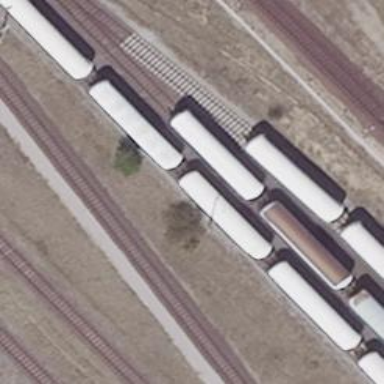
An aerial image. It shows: Railway yard used for servicing trains.